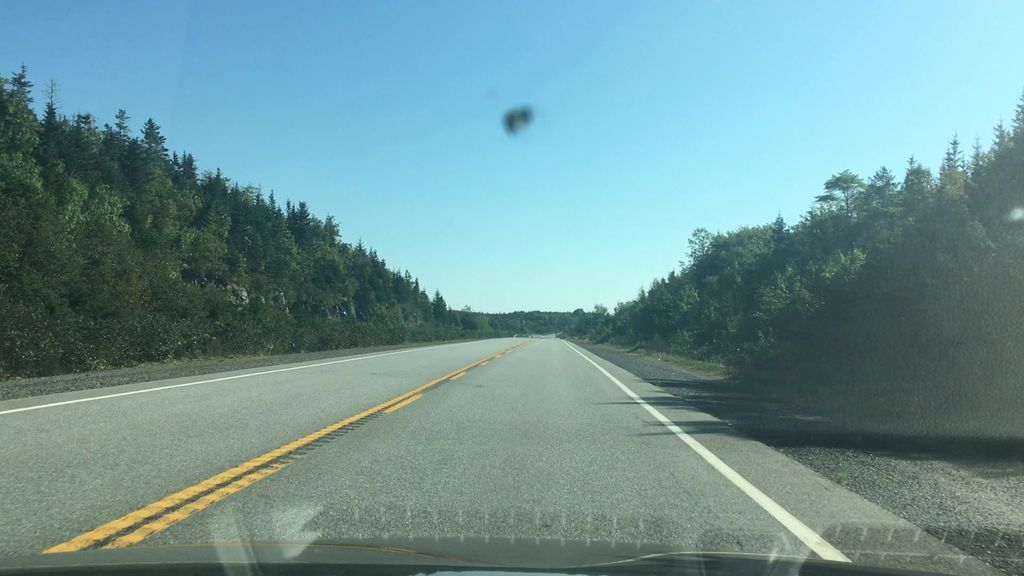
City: halifax